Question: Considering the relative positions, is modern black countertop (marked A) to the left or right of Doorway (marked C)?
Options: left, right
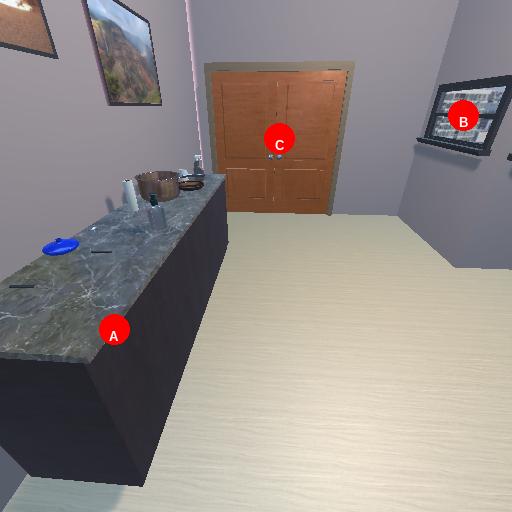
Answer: left